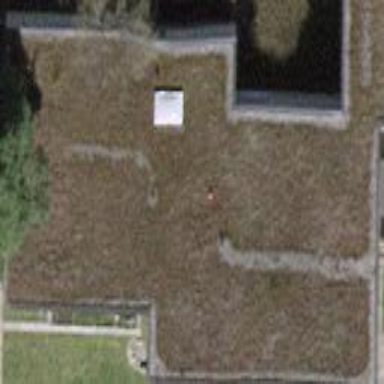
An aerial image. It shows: Kindergarten building.